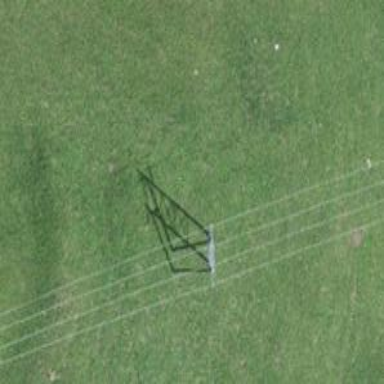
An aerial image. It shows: Minor power line.